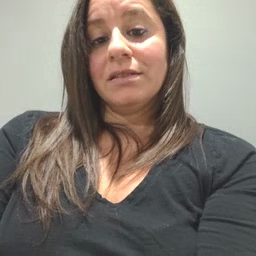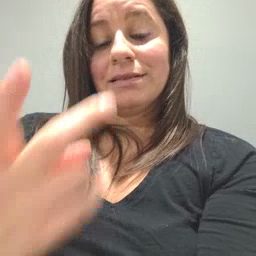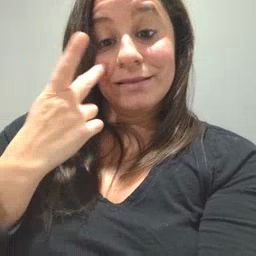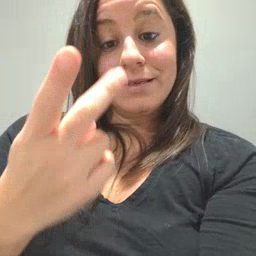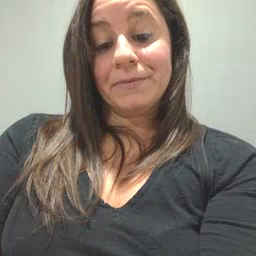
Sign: see